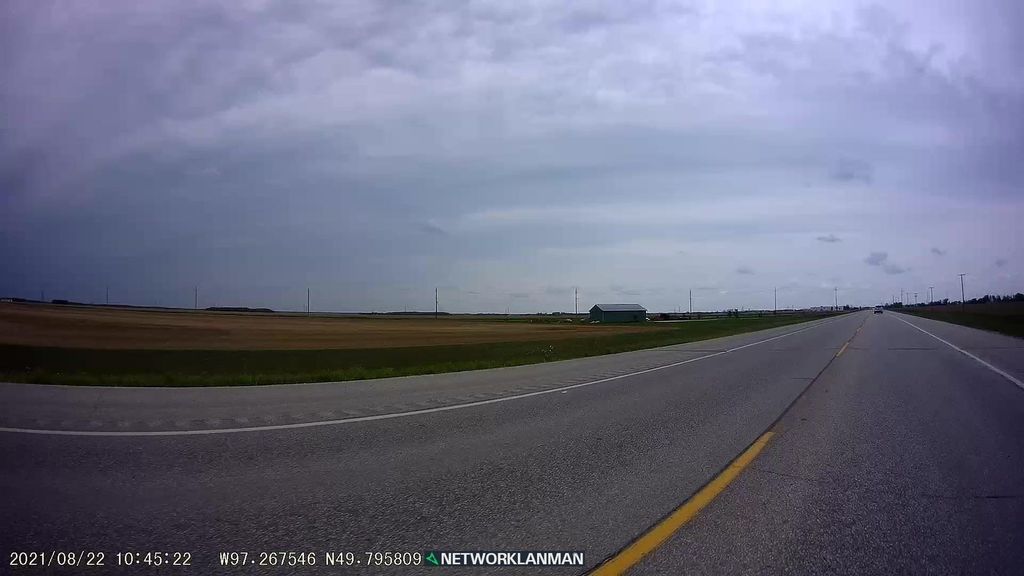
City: winnipeg